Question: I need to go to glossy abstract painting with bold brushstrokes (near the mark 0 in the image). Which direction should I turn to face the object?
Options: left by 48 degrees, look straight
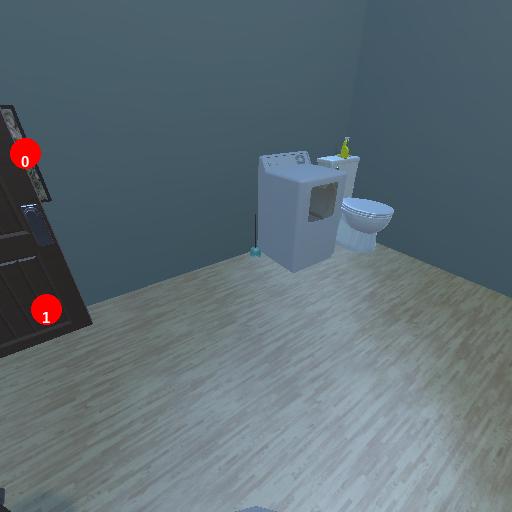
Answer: left by 48 degrees